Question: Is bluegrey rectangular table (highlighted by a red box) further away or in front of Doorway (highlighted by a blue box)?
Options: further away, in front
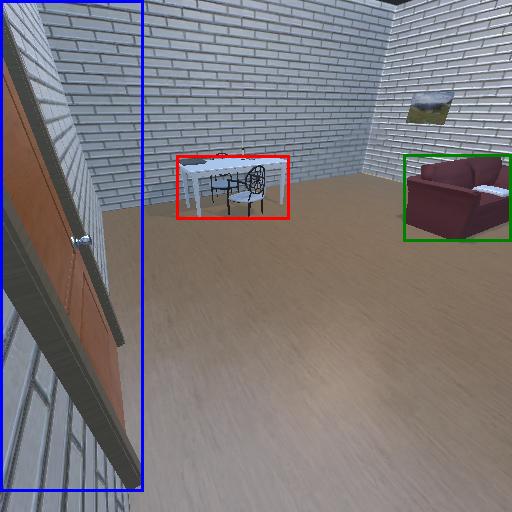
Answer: further away